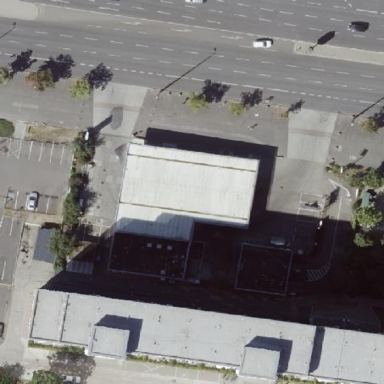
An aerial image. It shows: View of roof of building.